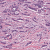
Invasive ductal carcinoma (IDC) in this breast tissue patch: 1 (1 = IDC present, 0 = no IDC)